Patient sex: F
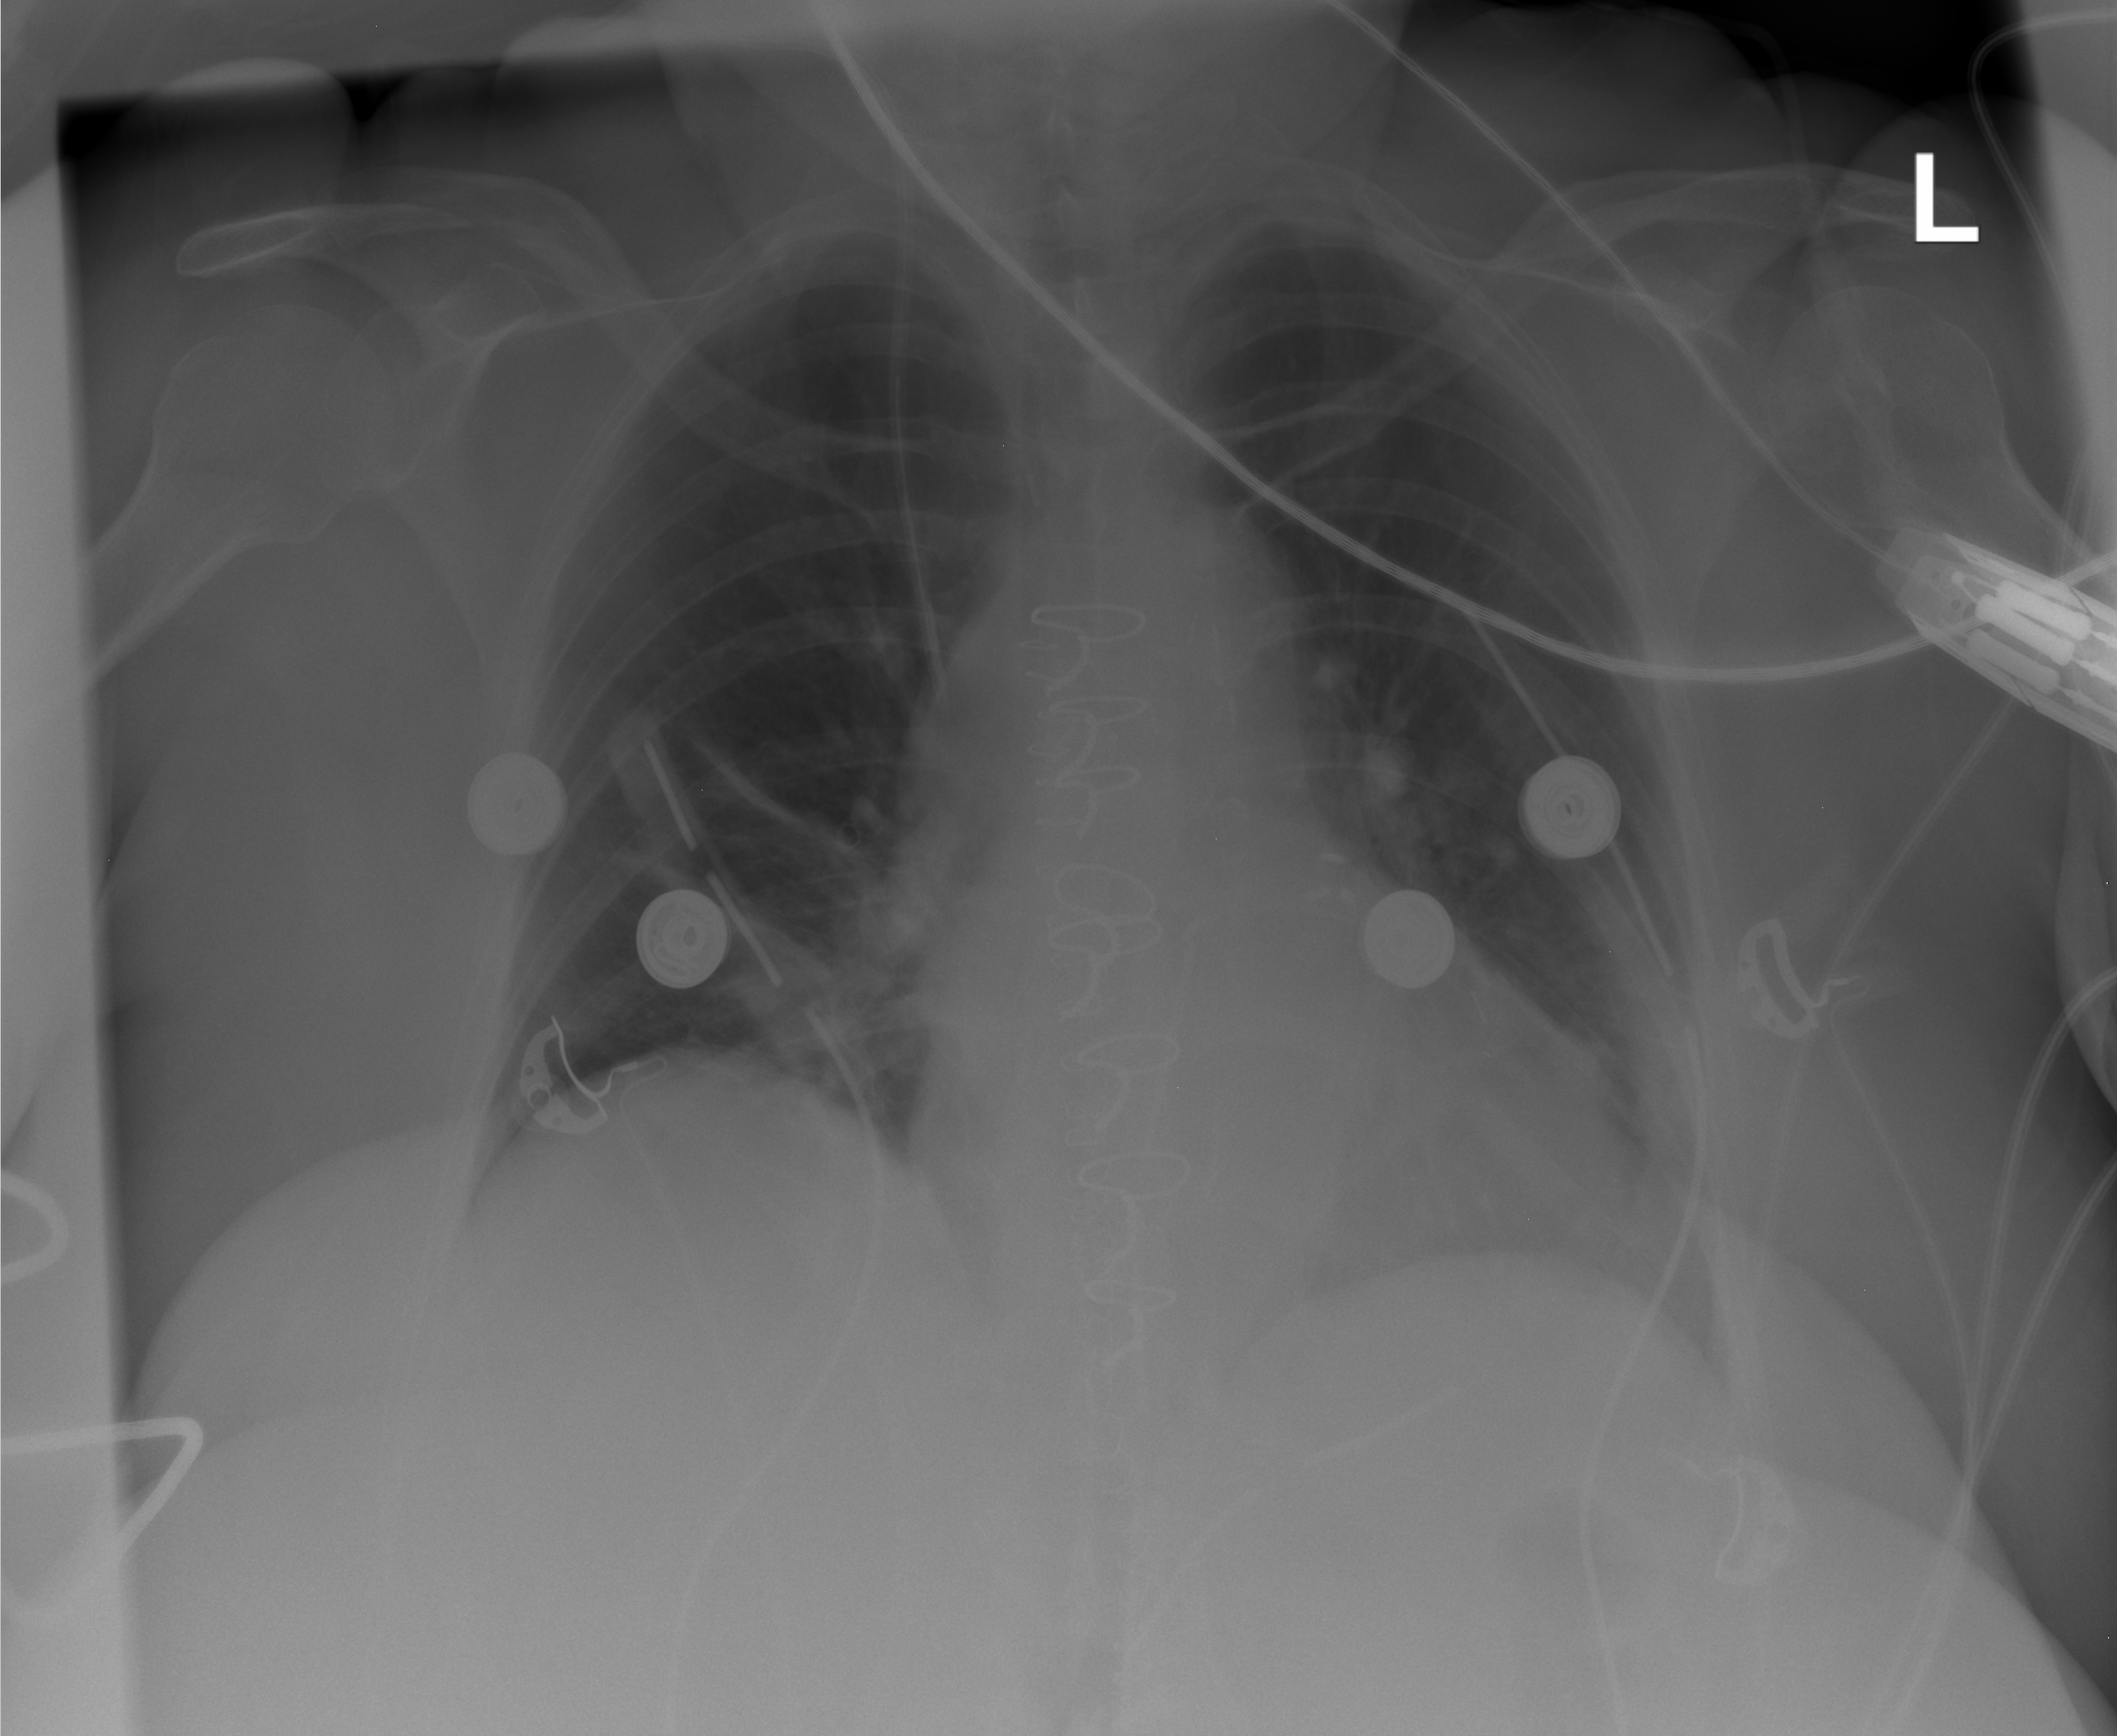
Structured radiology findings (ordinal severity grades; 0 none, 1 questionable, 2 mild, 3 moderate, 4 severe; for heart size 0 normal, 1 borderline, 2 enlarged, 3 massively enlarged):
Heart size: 0
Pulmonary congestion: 0
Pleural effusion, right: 0
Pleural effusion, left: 0
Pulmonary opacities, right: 0
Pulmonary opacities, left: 0
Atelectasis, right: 0
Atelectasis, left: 2